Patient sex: M
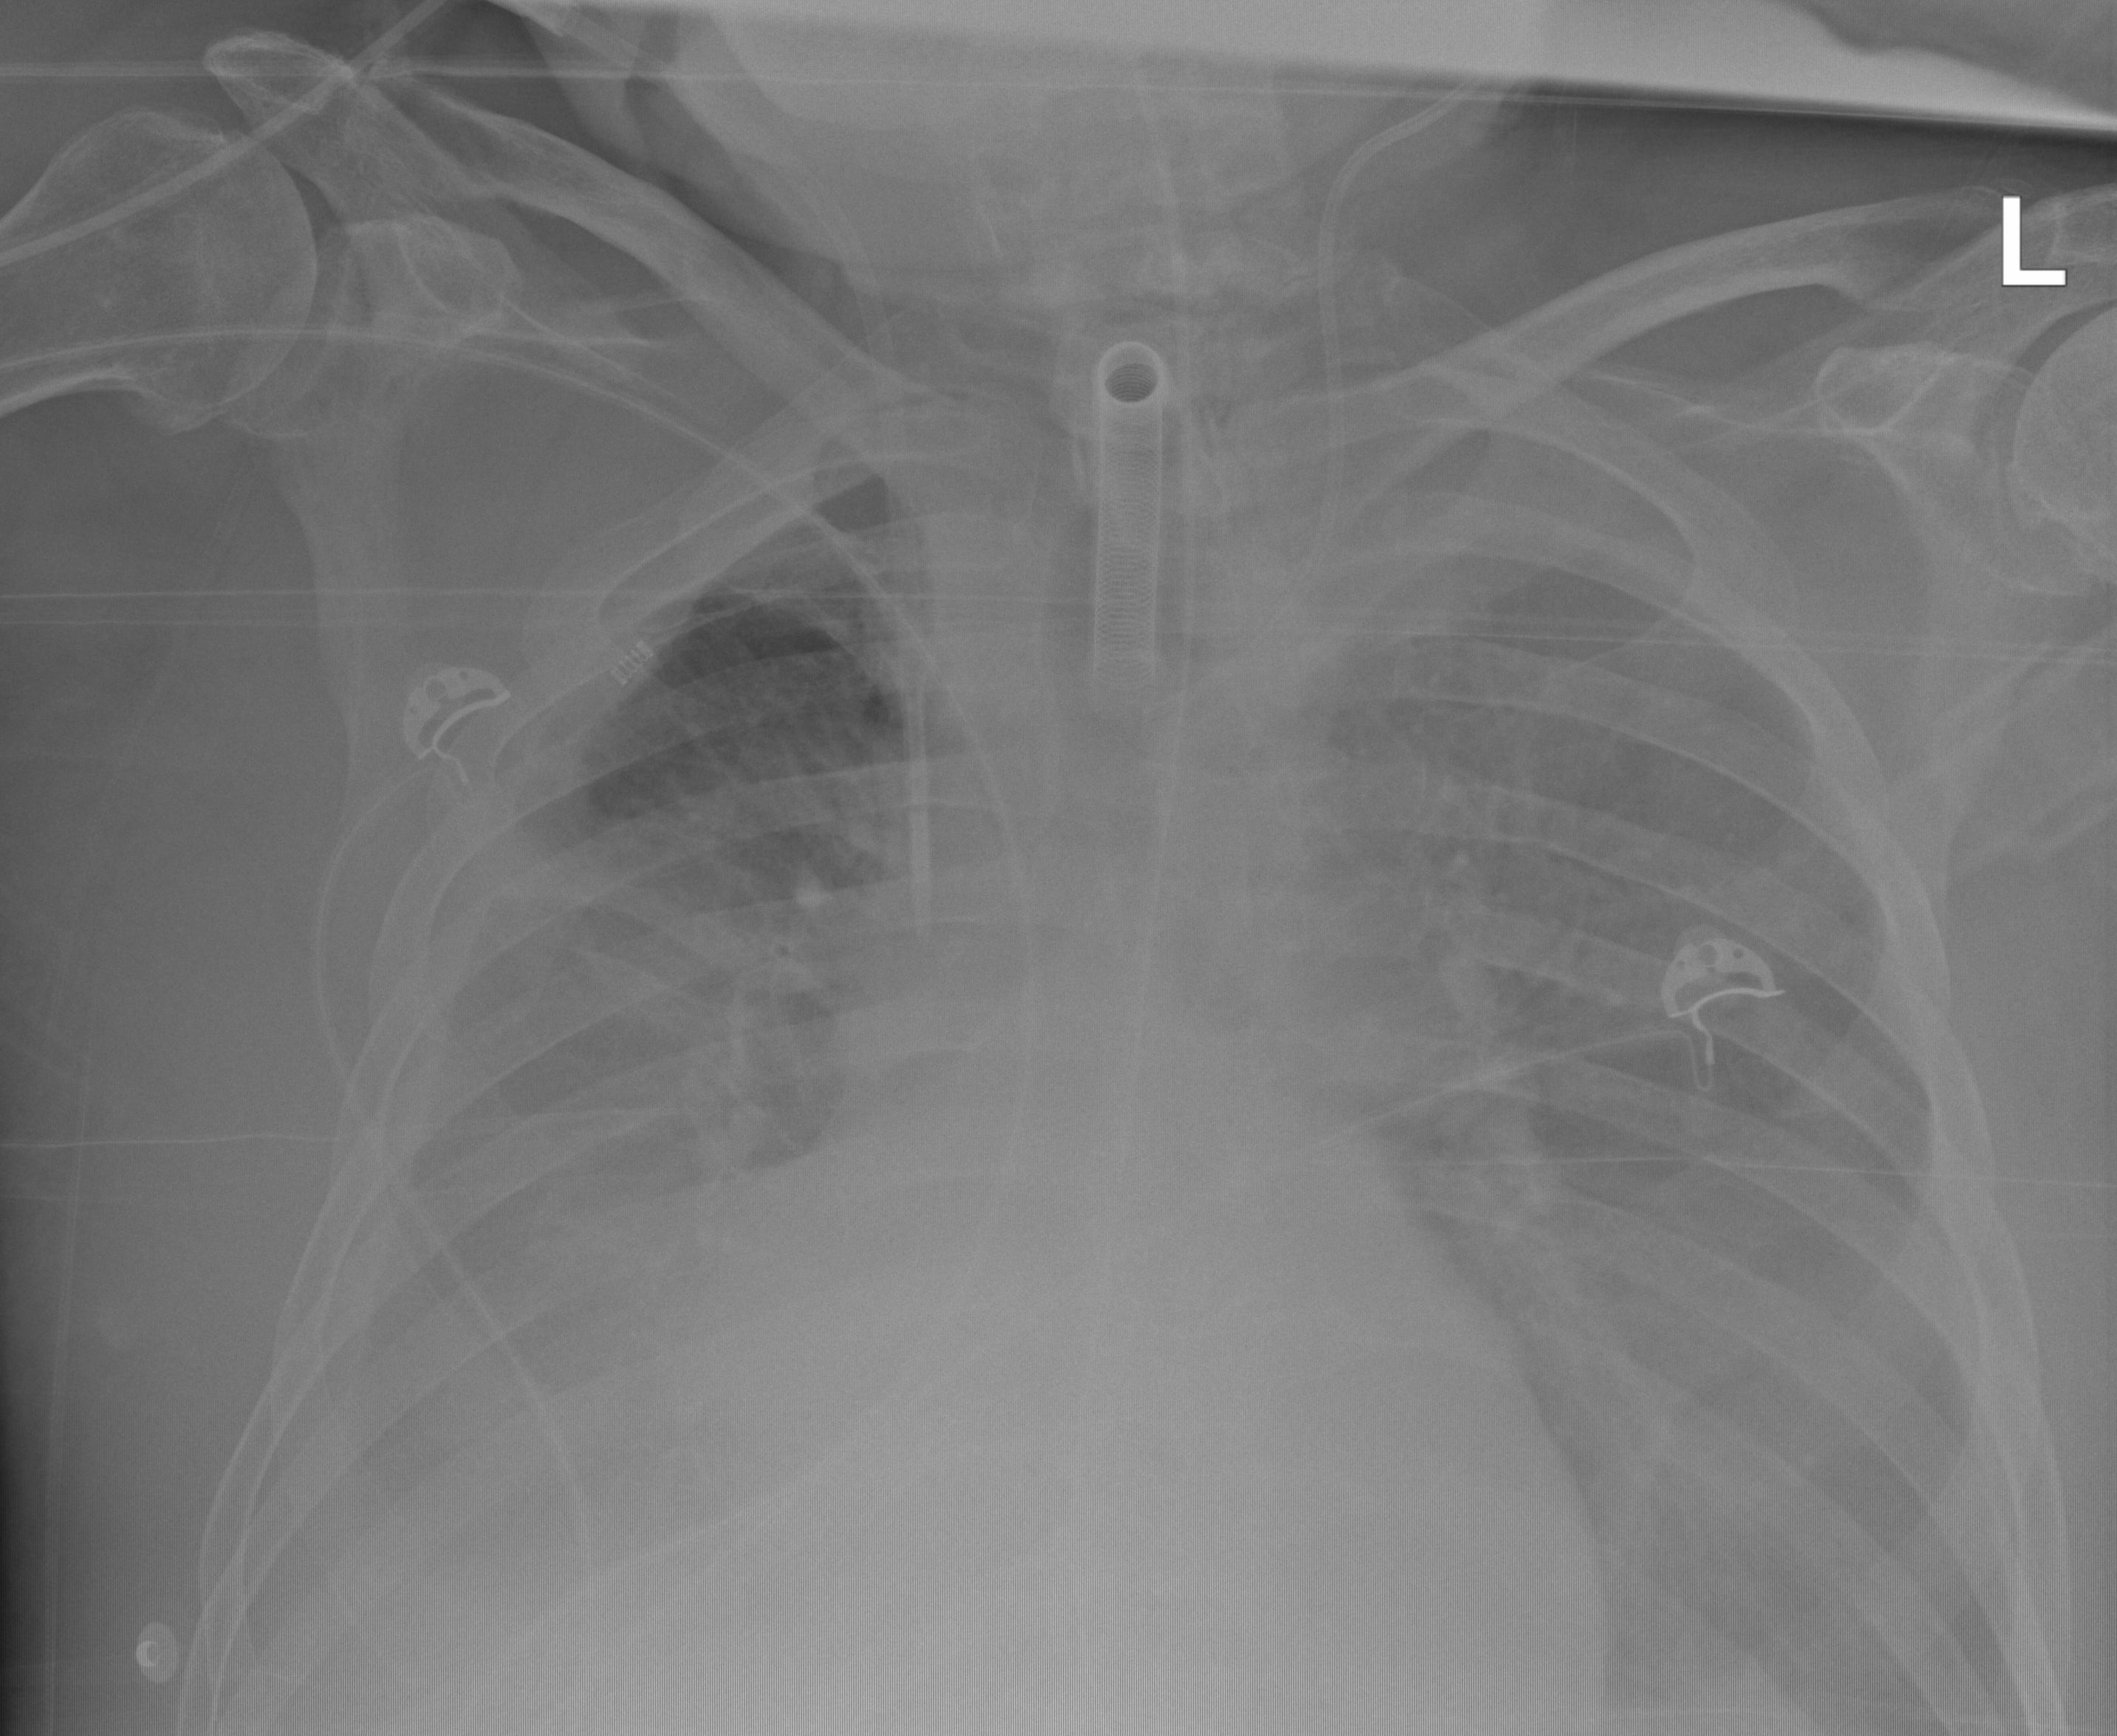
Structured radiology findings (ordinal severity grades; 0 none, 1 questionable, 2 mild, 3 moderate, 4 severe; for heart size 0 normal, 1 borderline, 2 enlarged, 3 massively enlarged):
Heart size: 2
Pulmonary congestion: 3
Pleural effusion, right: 3
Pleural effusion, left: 3
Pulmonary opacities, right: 2
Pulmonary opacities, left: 2
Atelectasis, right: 3
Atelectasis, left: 2